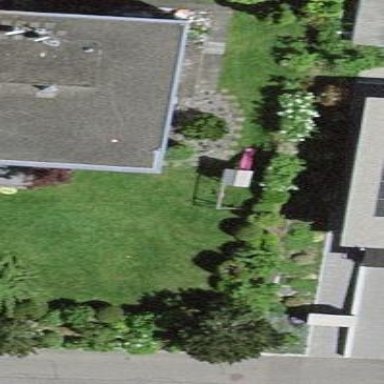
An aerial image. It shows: Garden that is leisure land.